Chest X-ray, PA view. Patient: 34 years old, sex M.
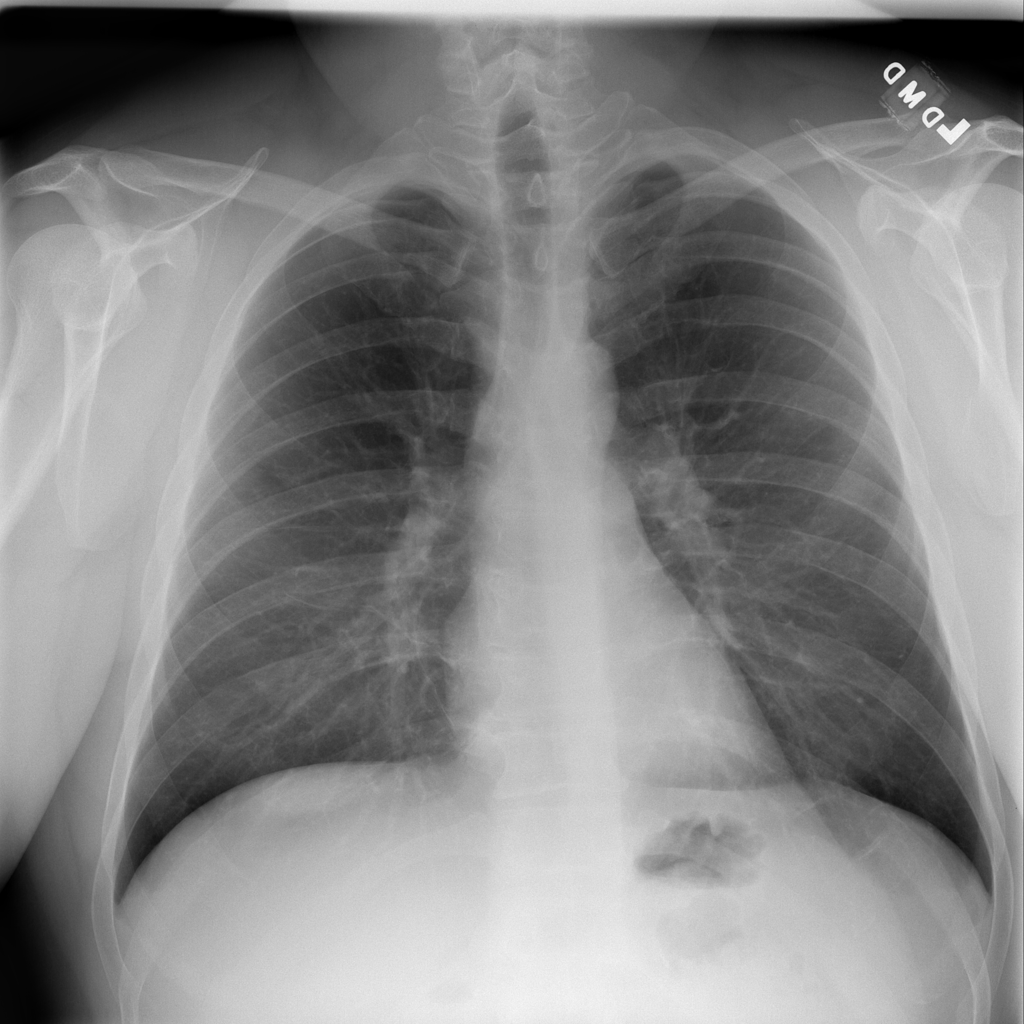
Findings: No Finding